RGB frame:
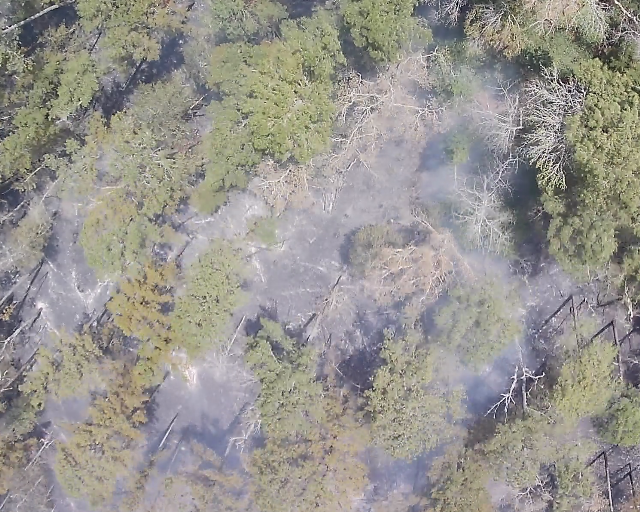
Thermal frame:
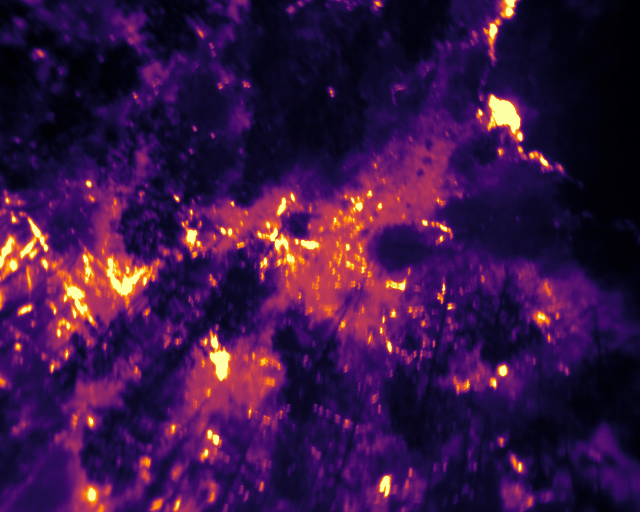
Captured: 2026-02-26 03:40:35
Pixels at or above 80 °C: 8277 (fraction of frame: 0.02526)